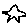
Label: star